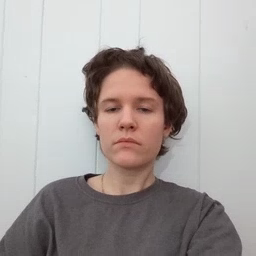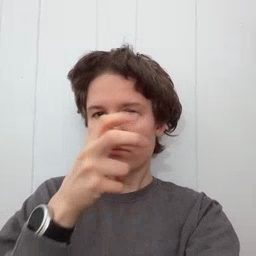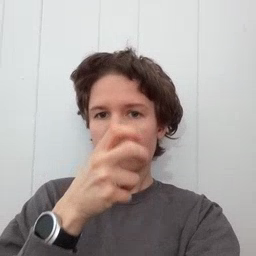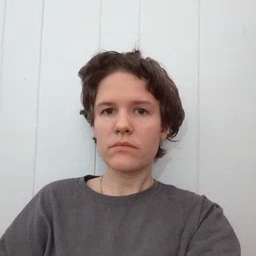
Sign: bug